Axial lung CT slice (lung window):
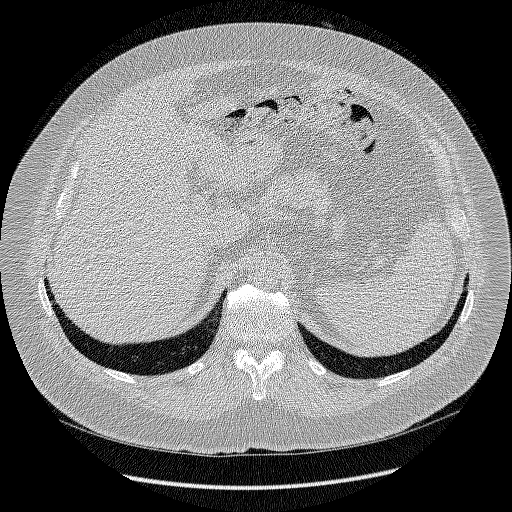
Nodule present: no